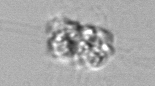
Label: Leptocylindrus_mediterraneus